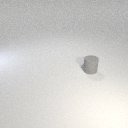
small gray rubber cylinder